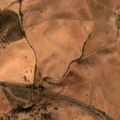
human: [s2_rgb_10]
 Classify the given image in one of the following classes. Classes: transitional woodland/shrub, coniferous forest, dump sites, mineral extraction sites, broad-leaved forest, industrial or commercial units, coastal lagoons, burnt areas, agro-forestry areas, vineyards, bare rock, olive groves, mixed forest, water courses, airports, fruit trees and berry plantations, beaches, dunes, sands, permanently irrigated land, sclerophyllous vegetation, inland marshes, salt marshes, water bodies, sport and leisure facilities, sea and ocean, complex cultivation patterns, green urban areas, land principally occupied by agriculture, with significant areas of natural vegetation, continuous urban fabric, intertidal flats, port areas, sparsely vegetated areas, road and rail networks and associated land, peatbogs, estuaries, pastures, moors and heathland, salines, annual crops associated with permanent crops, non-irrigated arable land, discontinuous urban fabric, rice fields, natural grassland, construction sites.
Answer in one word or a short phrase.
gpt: non-irrigated arable land, agro-forestry areas